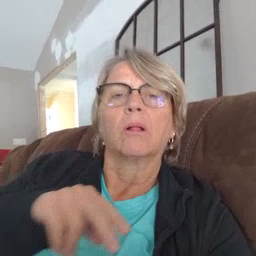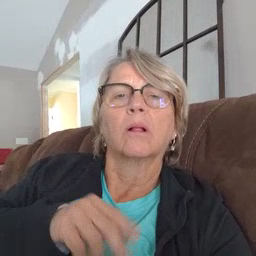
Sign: puzzle